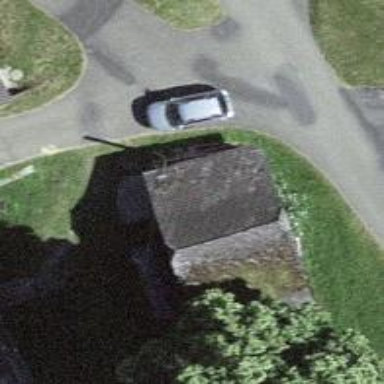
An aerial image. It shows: Rural barn.